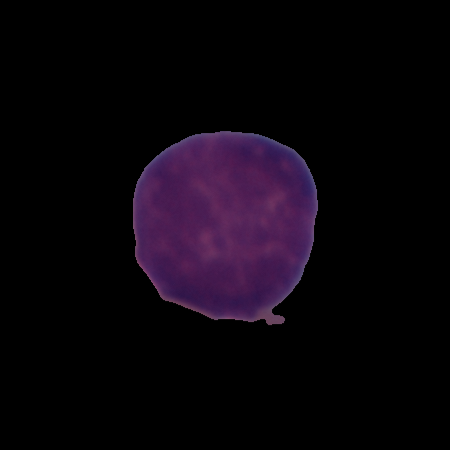
Label: healthy